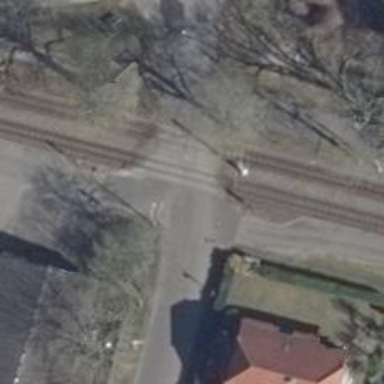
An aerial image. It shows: Railway level crossing.